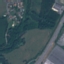
Land use / land cover: Highway